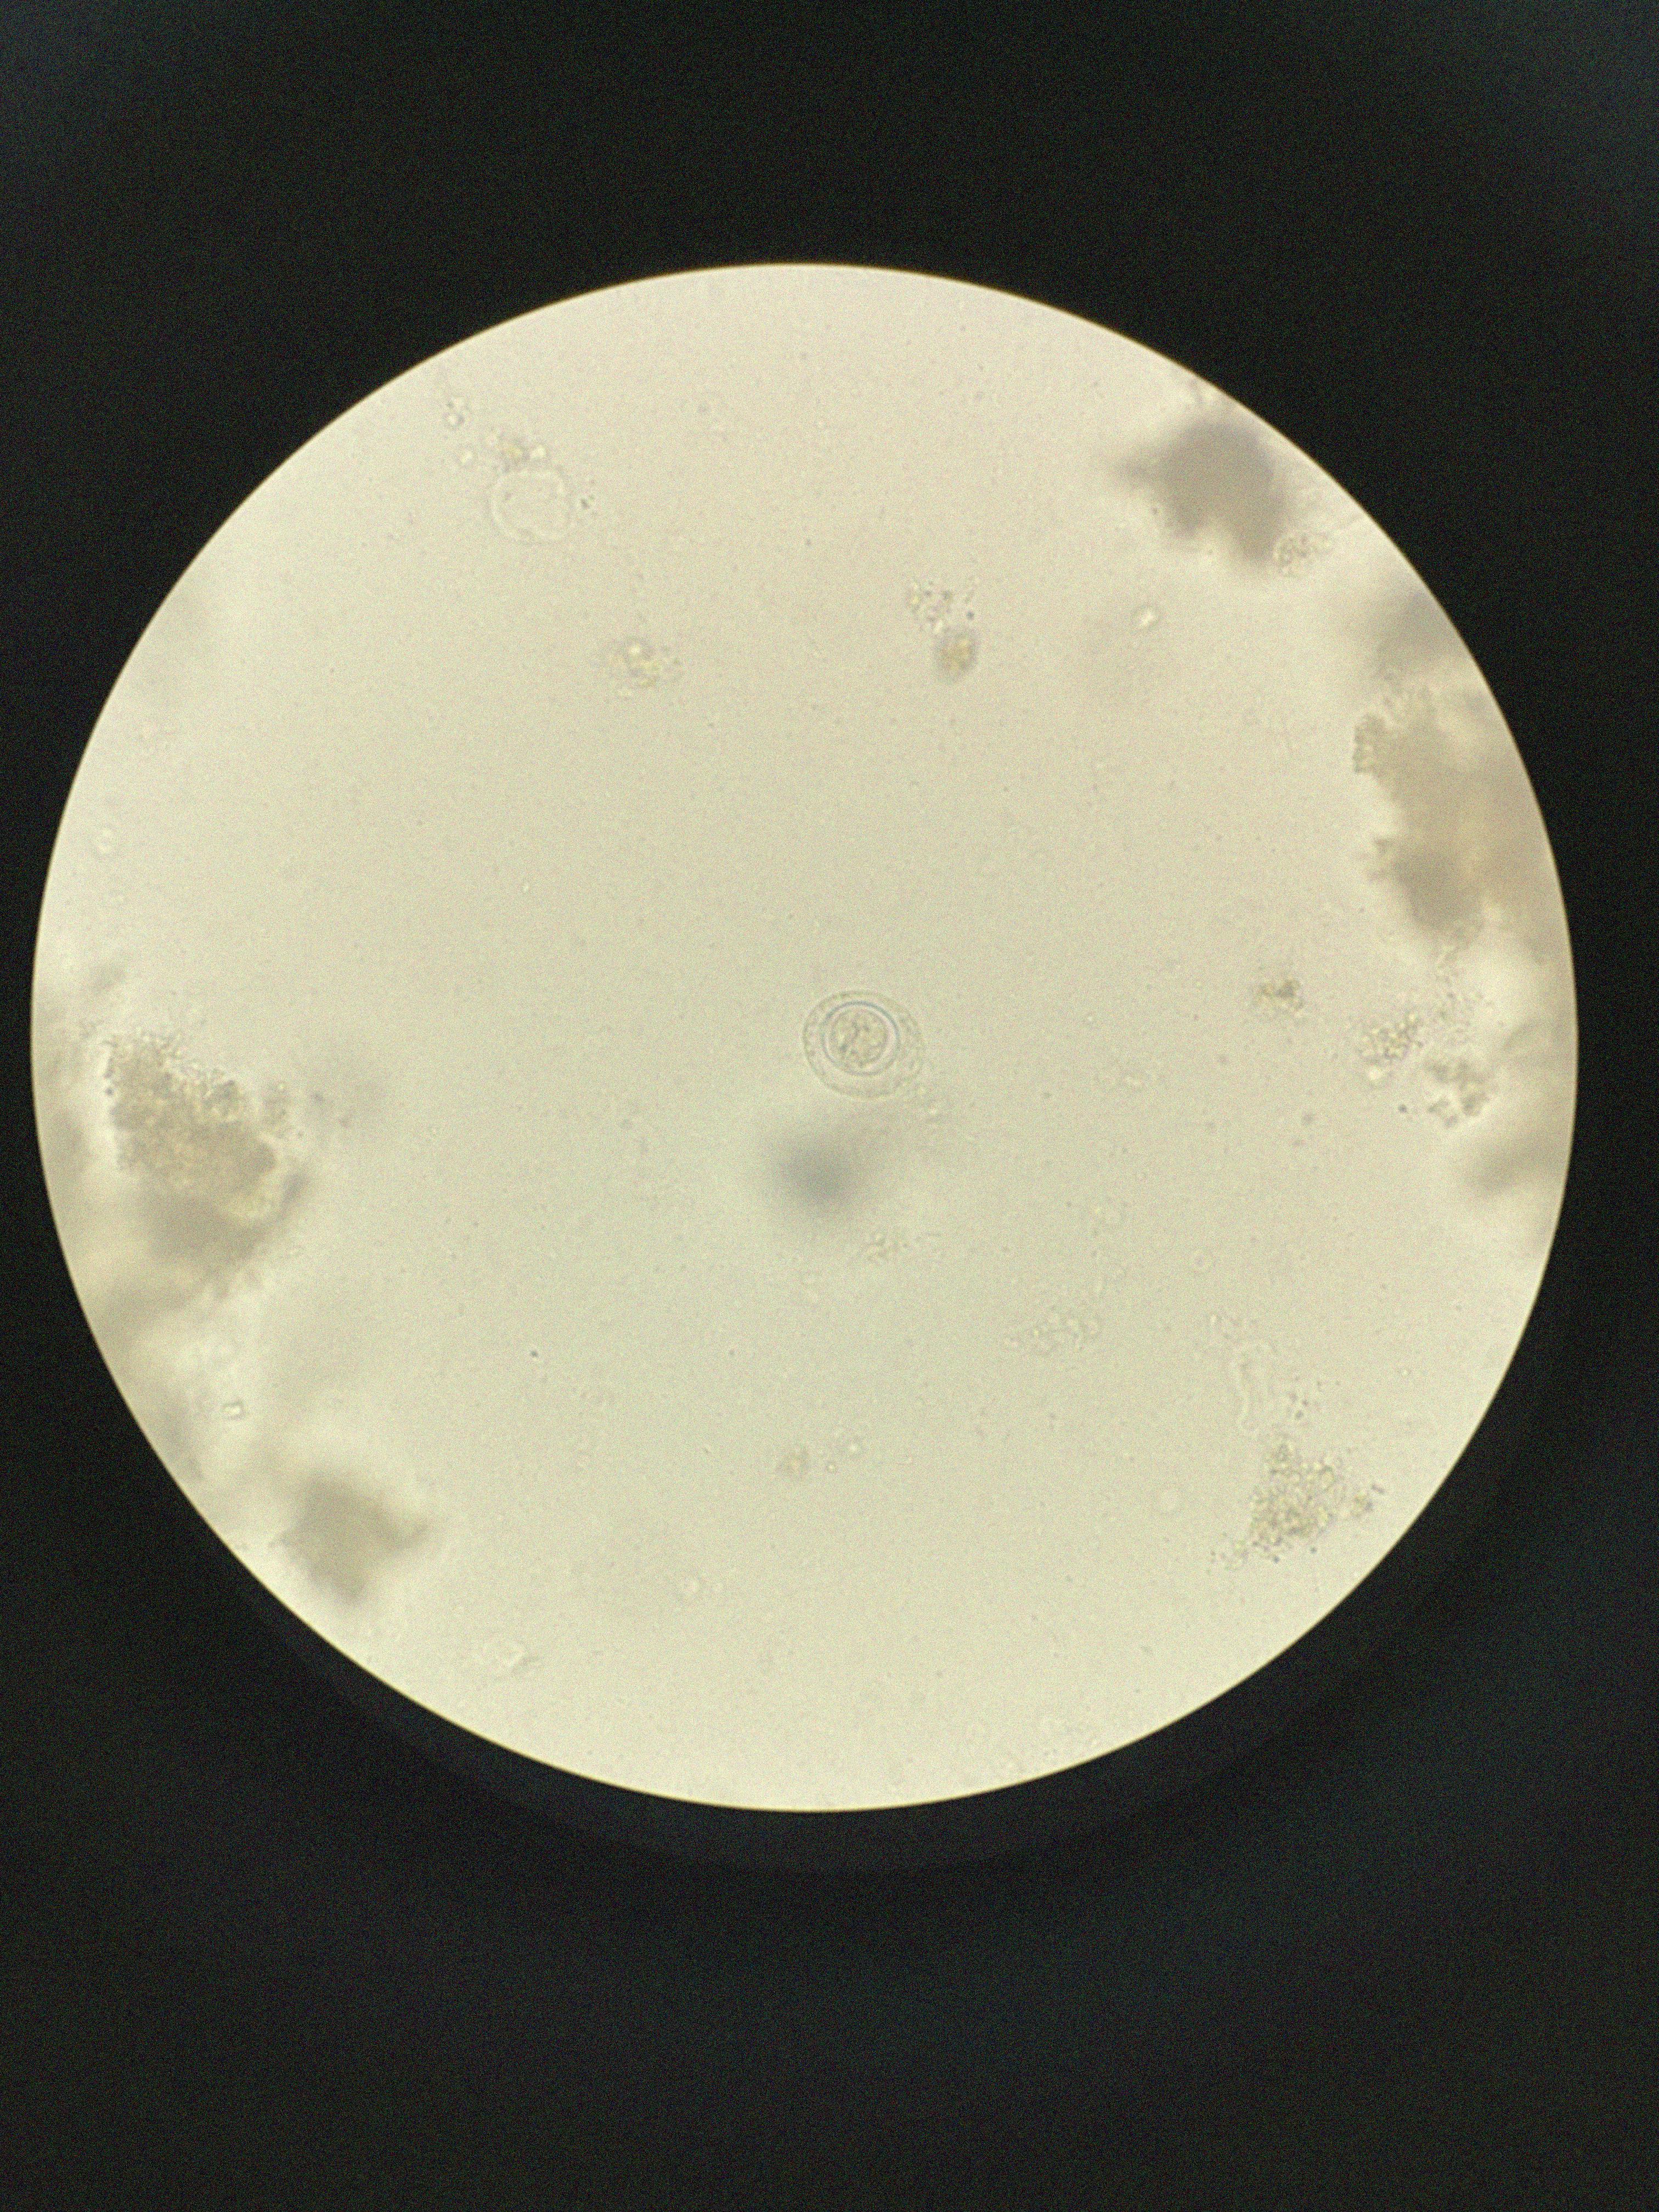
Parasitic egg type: Hymenolepis nana